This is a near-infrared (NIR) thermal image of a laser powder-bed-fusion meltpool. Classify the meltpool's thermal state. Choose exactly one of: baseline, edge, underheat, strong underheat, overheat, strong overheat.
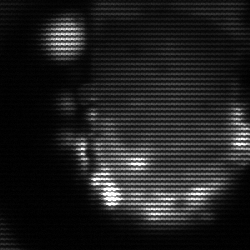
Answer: baseline